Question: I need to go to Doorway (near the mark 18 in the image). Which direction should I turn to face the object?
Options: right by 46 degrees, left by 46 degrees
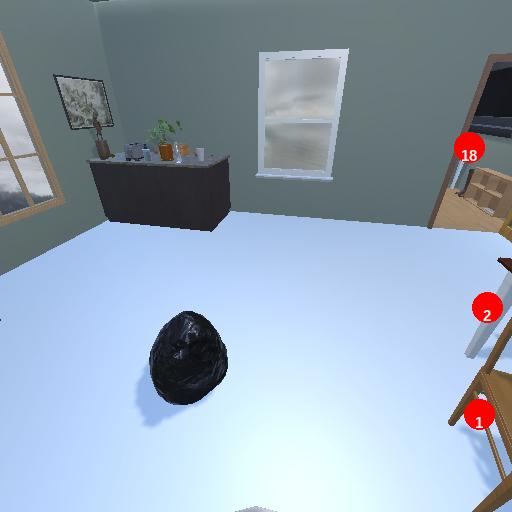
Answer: right by 46 degrees